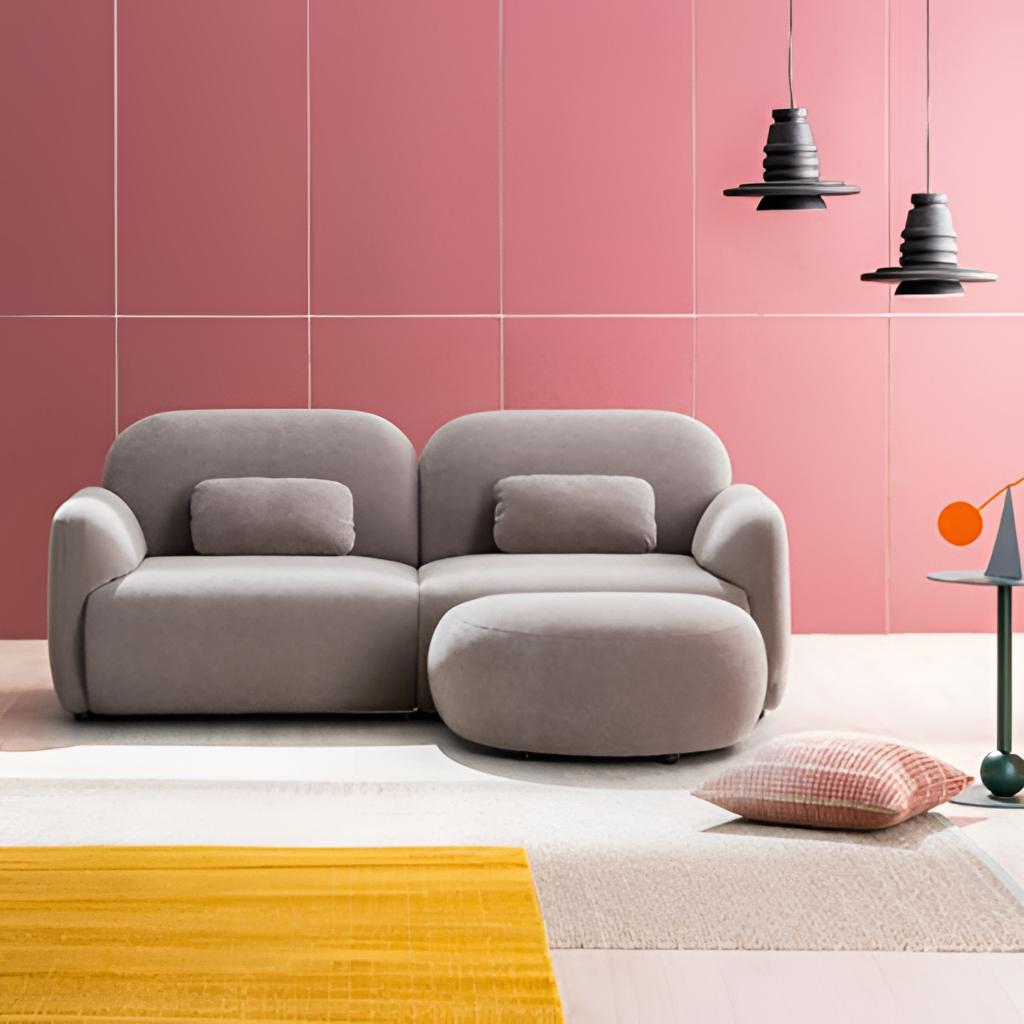
living room, gray fabric sofa, contemporary, wood flooring, with plank pattern, panel wallpaper, with geometric pattern